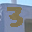
Label: 3